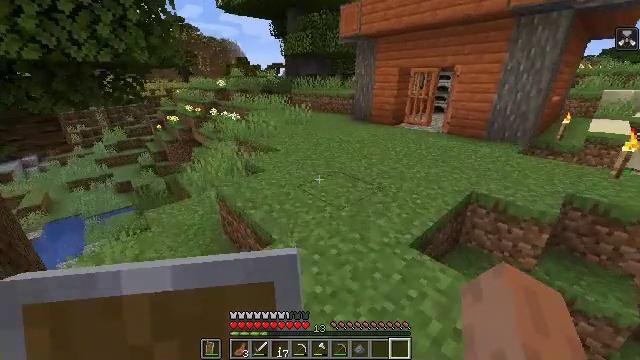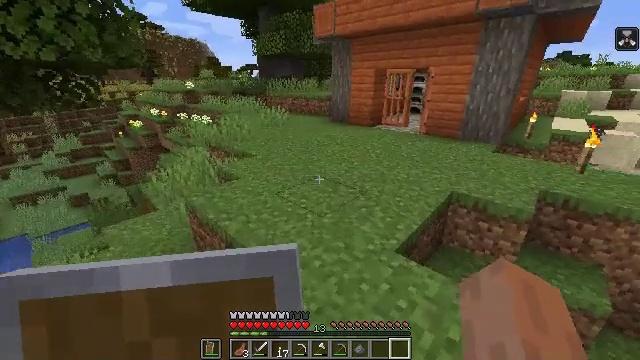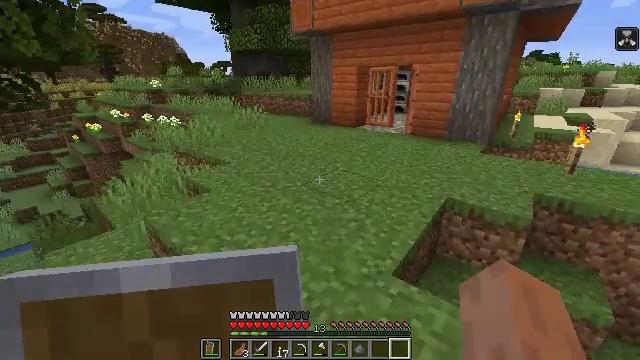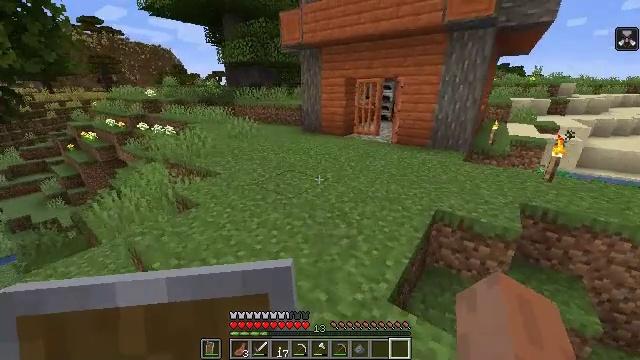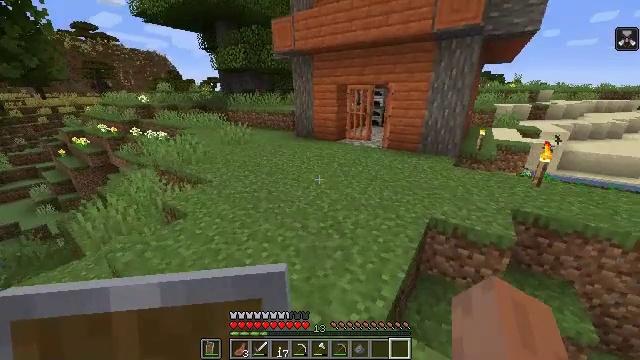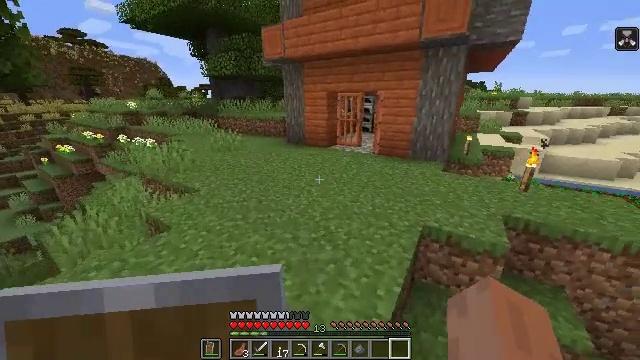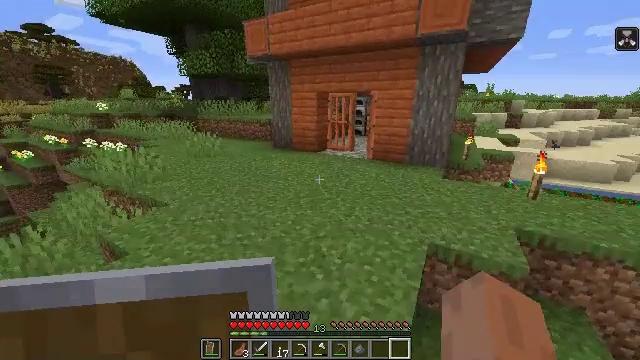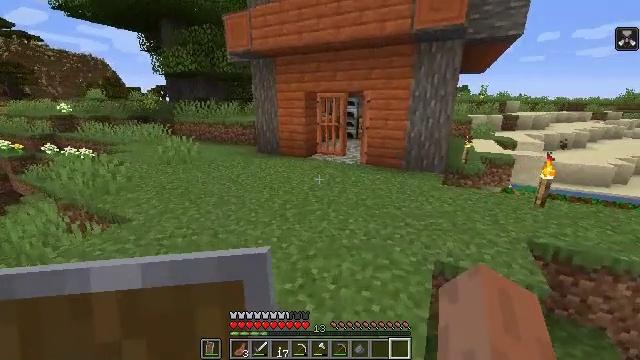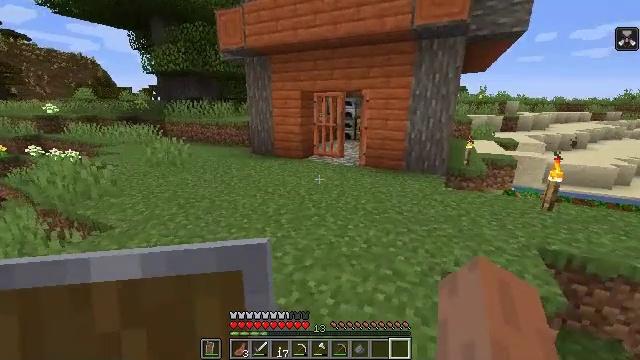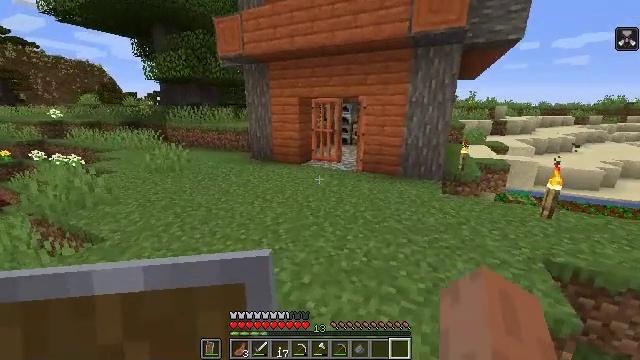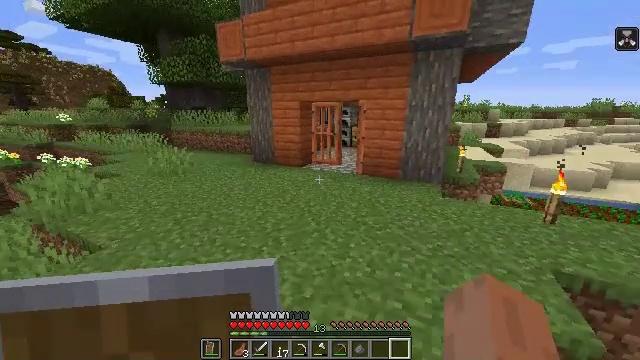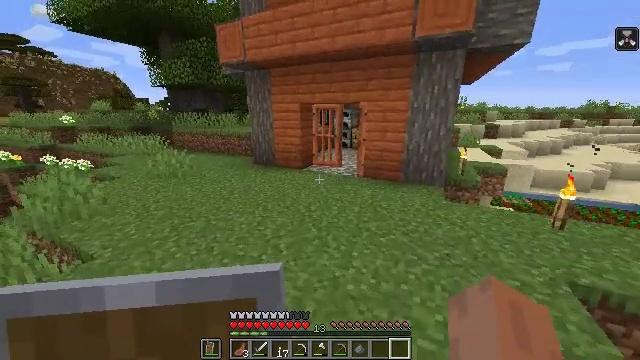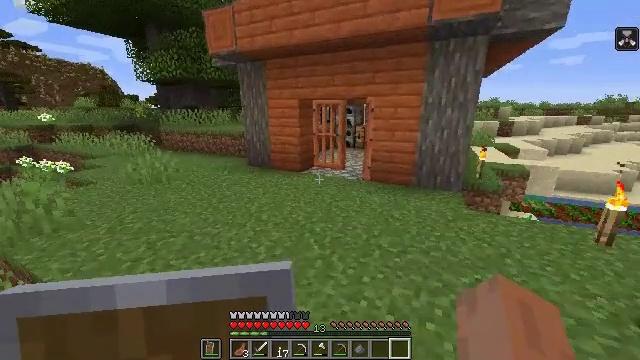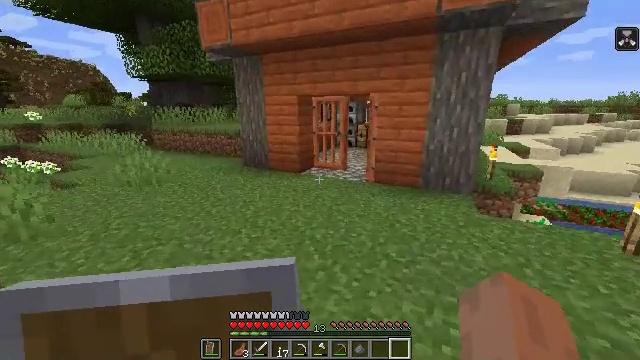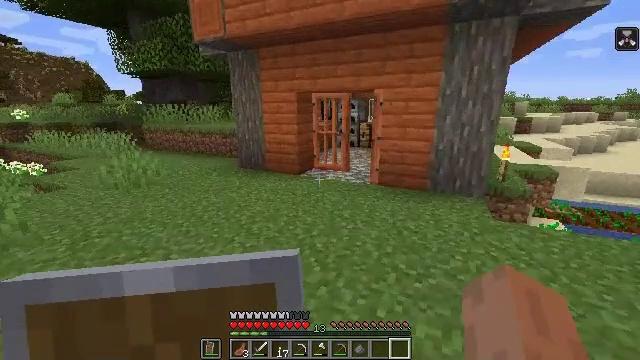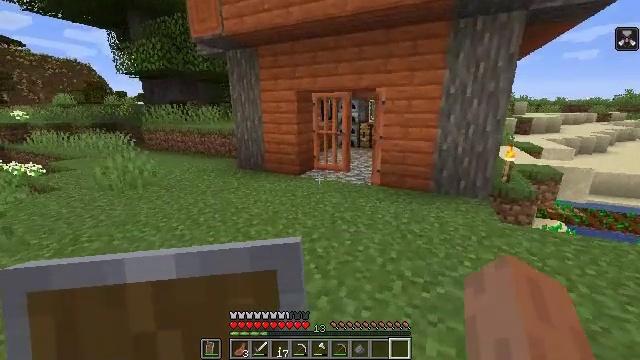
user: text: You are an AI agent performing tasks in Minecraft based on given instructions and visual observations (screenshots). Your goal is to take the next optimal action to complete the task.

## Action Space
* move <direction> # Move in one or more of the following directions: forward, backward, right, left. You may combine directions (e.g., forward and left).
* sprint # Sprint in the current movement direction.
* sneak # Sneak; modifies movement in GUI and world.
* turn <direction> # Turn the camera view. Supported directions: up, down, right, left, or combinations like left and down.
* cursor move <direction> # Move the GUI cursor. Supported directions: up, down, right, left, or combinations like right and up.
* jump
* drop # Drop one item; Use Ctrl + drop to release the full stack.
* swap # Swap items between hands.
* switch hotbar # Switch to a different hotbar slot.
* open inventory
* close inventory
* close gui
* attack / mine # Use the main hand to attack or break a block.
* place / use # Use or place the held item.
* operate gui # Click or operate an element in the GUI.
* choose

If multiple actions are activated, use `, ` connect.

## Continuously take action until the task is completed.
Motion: motion action
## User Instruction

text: Make an acacia fence at the crafting table.
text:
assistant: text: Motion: move forward, turn right
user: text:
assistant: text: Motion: move forward, turn right
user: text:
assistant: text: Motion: move forward, turn right
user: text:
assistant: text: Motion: move forward, turn right
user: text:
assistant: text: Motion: move forward, turn right and up
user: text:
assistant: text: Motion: move forward, turn right and up
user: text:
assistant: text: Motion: move forward, turn right and up
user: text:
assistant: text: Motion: move forward
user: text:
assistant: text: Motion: move forward
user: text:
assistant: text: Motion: move forward
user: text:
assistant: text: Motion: move forward
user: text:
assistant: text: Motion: move forward
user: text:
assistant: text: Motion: move forward
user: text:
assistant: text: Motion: move forward
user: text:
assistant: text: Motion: move forward
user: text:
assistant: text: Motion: move forward
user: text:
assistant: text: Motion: move forward
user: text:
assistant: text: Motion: move forward
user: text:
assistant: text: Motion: move forward
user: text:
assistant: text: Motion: move forward
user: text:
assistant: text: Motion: move forward
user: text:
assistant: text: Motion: move forward
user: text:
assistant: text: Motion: move forward
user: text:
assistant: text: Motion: move forward
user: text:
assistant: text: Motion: move forward
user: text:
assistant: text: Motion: move forward
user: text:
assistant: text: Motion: move forward, turn right
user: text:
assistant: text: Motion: move forward, turn right
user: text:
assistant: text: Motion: move forward
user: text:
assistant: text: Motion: move forward